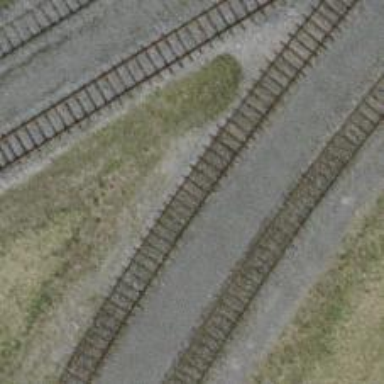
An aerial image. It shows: Single-track spur railway line.